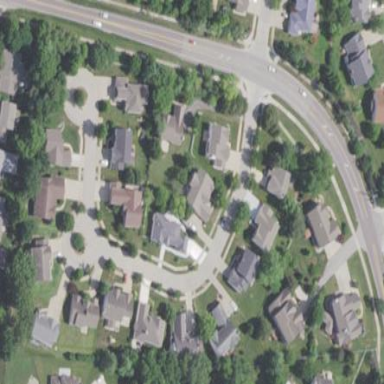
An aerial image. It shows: Residential area composed of single-family homes.